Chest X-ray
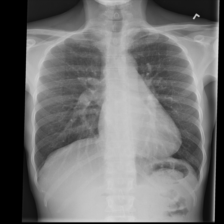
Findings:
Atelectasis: negative
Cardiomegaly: negative
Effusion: negative
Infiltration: negative
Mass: negative
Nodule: negative
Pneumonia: negative
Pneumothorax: negative
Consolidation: negative
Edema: negative
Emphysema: negative
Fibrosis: negative
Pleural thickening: negative
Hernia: negative